Question: I am reading "high performance web sites", and in Chap 6, the author writes about how downloading scripts blocks other downloads, hence, the best practice is to put all scripts at the end of document.
I loaded a random page in my Chrome, and from developer tools, I see several js downloading in parallel. What is happening here? Has the modern browsers evolved, and limitation is no longer there? Or did I miss something?
P.S. I still don't quite understand how a browser download/parse html/javascript/css when loading a page. Is there any good blog post/resource explaining the general principles?
+++++++EDIT++++++
Quote from the book:
> Parallel downloading is actually disabled while a script is downloading, the browser won't
start any other downloads, even on different hostnames. One reason for this behavior is that the script may use document.write to alter the page content, so the browser waits to make sure the page is laid out appropriately.
My Chrome devtools:

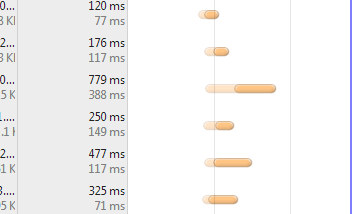
Answer: There are two separate reasons for rearranging the loading of resources; actual loading time and apparent loading time.
Placing the style sheet link early means that it will be loaded when the content of the page loads, so the browser will not keep from displaying the content as it loads. That makes the page appear to load faster, even if the total load time is still the same.
How scripts are loaded affect the actual loading time because browsers will only request a limited number of resources at a time from each host. If the browser is loading several scripts from your server, that may delay the loading of some of the images. Earlier browsers would have a limit of two resources at a time, and although recent versions may load more resources at a time, there is still a limit.
Also, eventhough scripts will be in parallel, the of a script is blocking. Even if the next script is already loaded, it won't be parsed until the previous script has completed.
Some reosurces:
<URL>
<URL>
<URL>
### Edit:
What the book says is outdated, modern browsers have pre-loaders that allows loading of resources before the code that uses them is due to be parsed.
About pre-loaders:
<URL>